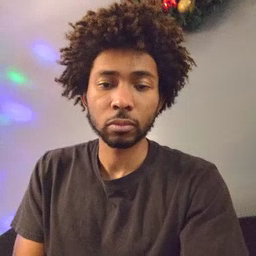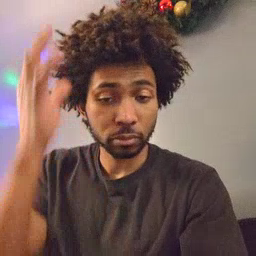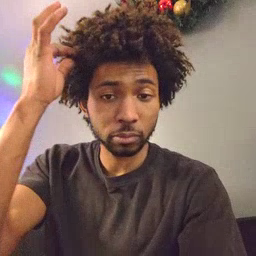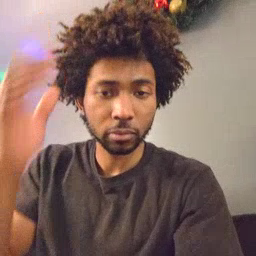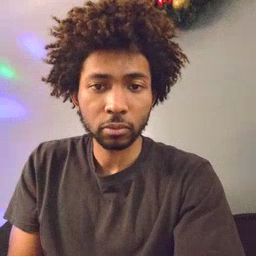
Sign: hair